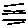
Label: line